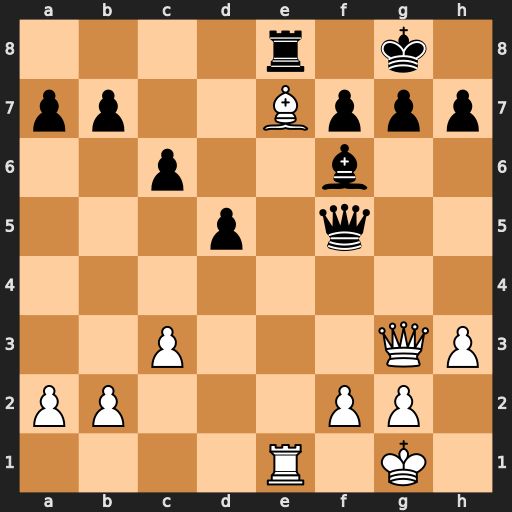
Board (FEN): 4r1k1/pp2Bppp/2p2b2/3p1q2/8/2P3QP/PP3PP1/4R1K1
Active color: w
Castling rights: -
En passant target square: -
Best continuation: Bxf6 Rxe1+ Kh2 Qf4 Qxf4